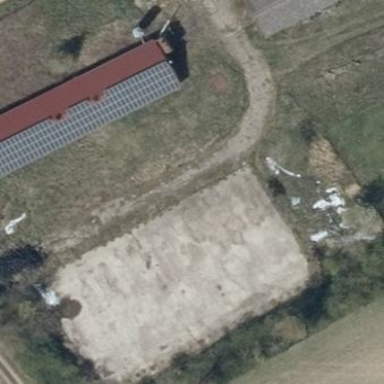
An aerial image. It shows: Farm auxiliary building.